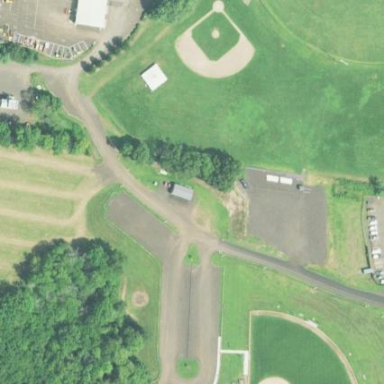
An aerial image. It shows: Baseball pitch for leisure land activities.